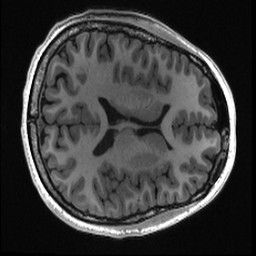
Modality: T1w
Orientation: axial
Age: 19
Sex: female